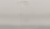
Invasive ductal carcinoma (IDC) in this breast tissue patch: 0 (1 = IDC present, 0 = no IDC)